Question: How to save Pandas 'df.info()' function output to variable or data frame?
I tried using buffer value but it is not saving output neatly.
Code:
'''
import io
buffer = io.StringIO()
df.info(buf=buffer)
s = buffer.getvalue()
with open("df_info.txt", "w",
encoding="utf-8") as f:
f.write(s)
'''
Result:

Sample output:
'''
column non-null count dtype
'''
We should get the output like in result in above 3 columns.
How can I do this?
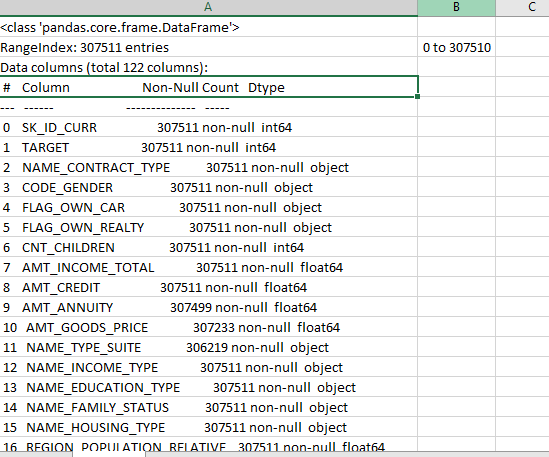
Answer: Use 'splitlines' for lists, then indexig for remove first 5 values and last 2 and split by space with DataFrame constructor:
'''
import io
buffer = io.StringIO()
df.info(buf=buffer)
lines = buffer.getvalue().splitlines()
df = (pd.DataFrame([x.split() for x in lines[5:-2]], columns=lines[3].split())
.drop('Count',axis=1)
.rename(columns={'Non-Null':'Non-Null Count'}))
print (df)
'''